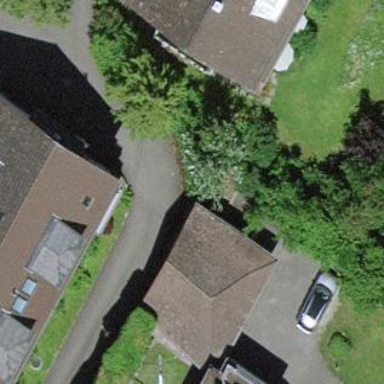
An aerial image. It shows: Garage building.